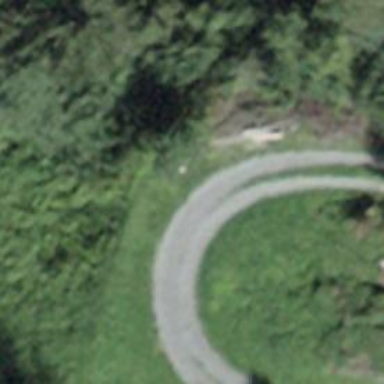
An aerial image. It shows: Gravel track with grade 3 tracktype.